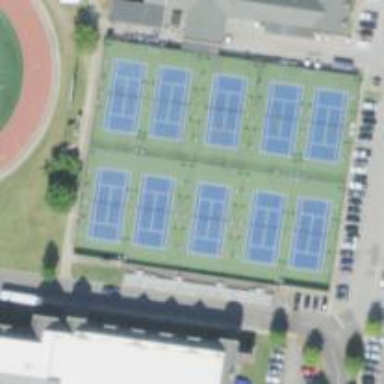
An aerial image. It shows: Sports center with tennis facility.